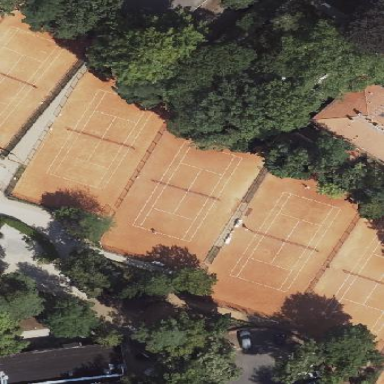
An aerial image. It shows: Clay tennis court in leisure land pitch.